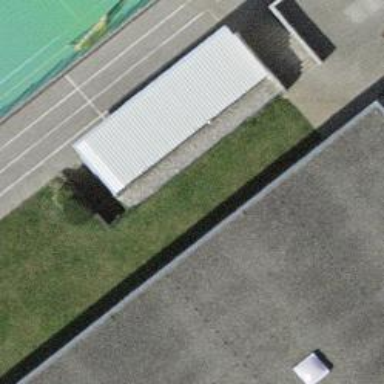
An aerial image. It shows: Skillion-roofed shed.